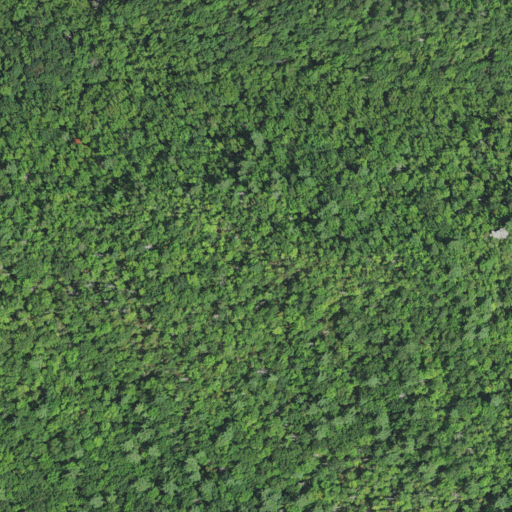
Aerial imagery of ridge(s) in North Carolina named Breakneck Ridge containing mixed forest and deciduous forest